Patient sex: M
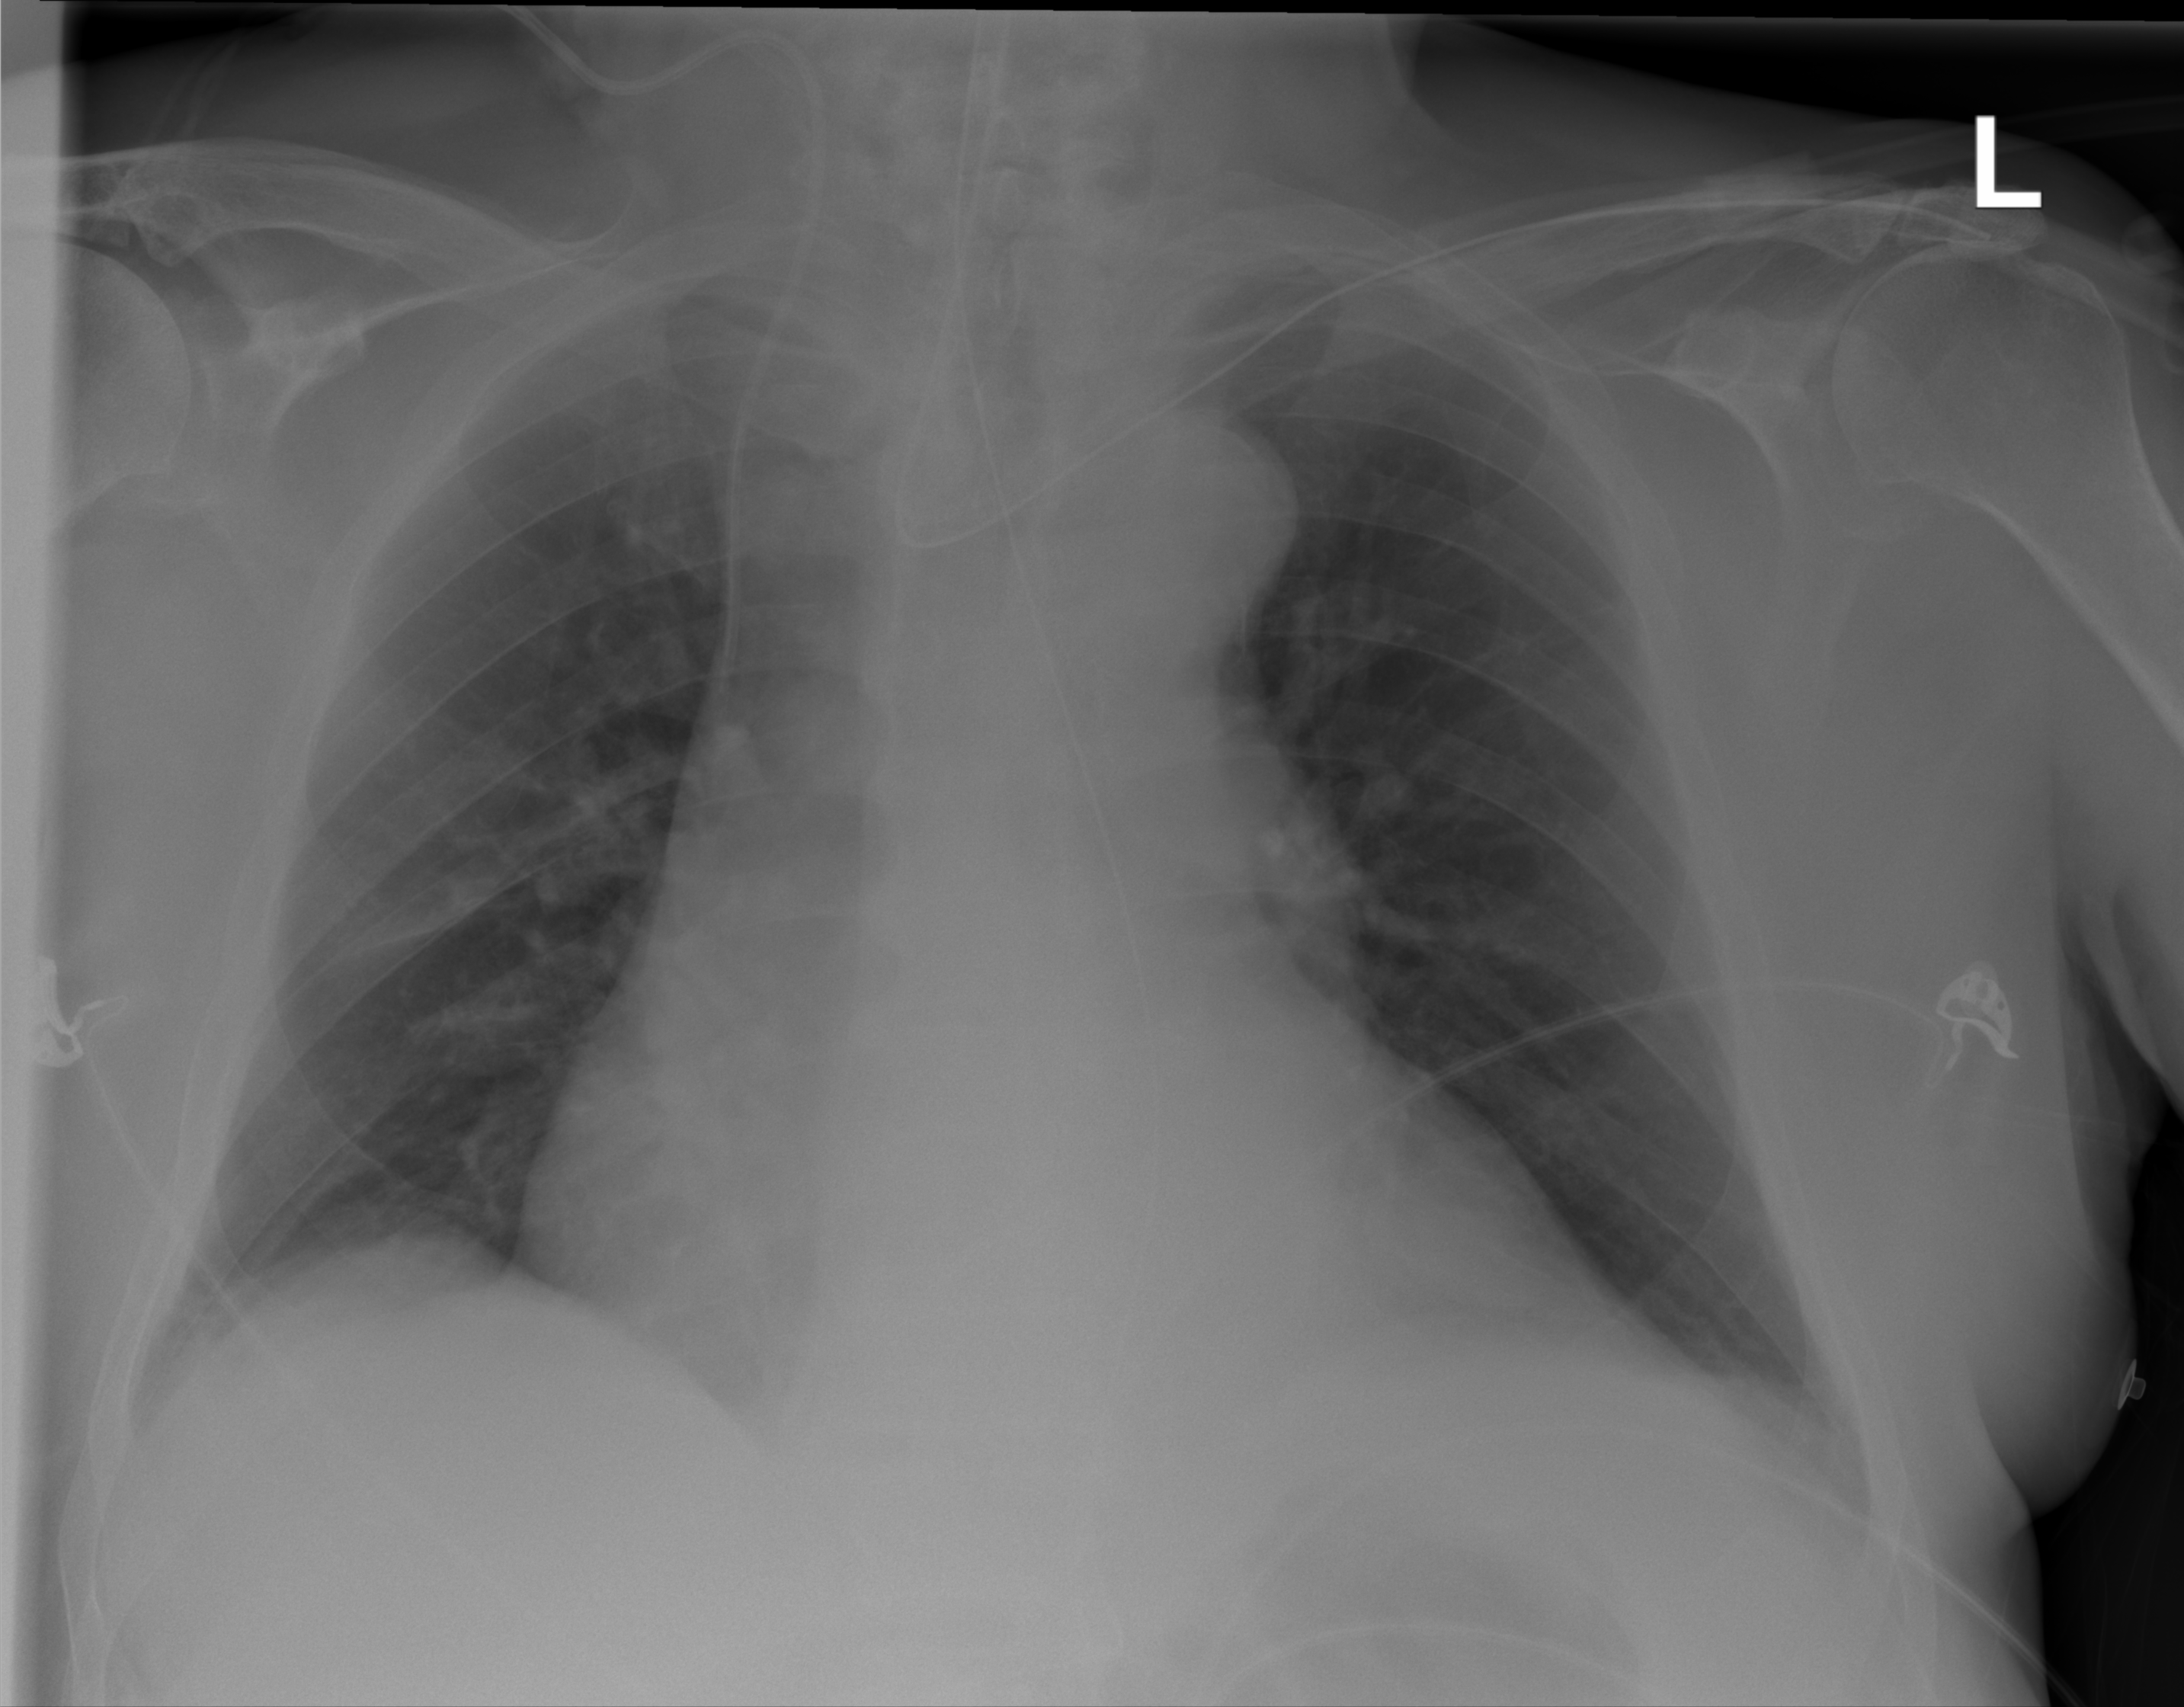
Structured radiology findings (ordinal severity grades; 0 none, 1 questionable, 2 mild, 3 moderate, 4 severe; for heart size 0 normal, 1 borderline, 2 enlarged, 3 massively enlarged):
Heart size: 2
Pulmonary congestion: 0
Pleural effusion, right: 2
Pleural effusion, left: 2
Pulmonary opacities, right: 0
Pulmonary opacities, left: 0
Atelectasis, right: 2
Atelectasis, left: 0